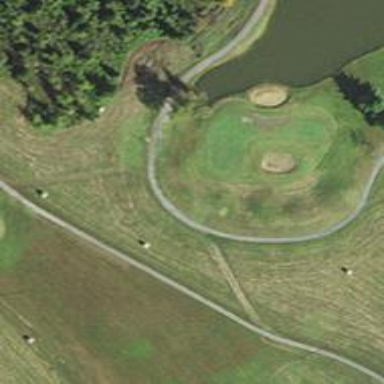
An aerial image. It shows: View of golf hole.